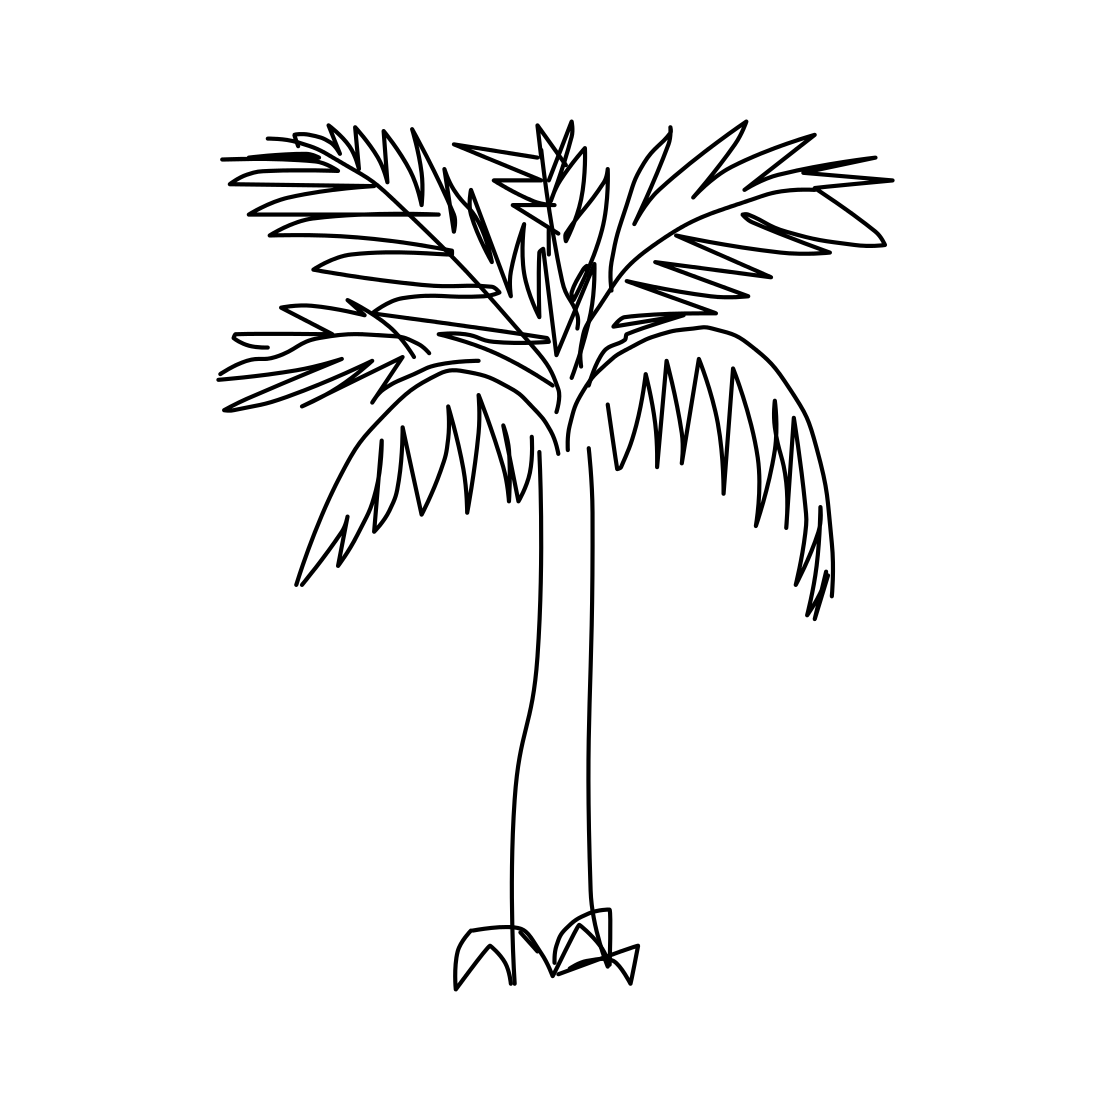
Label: palm tree